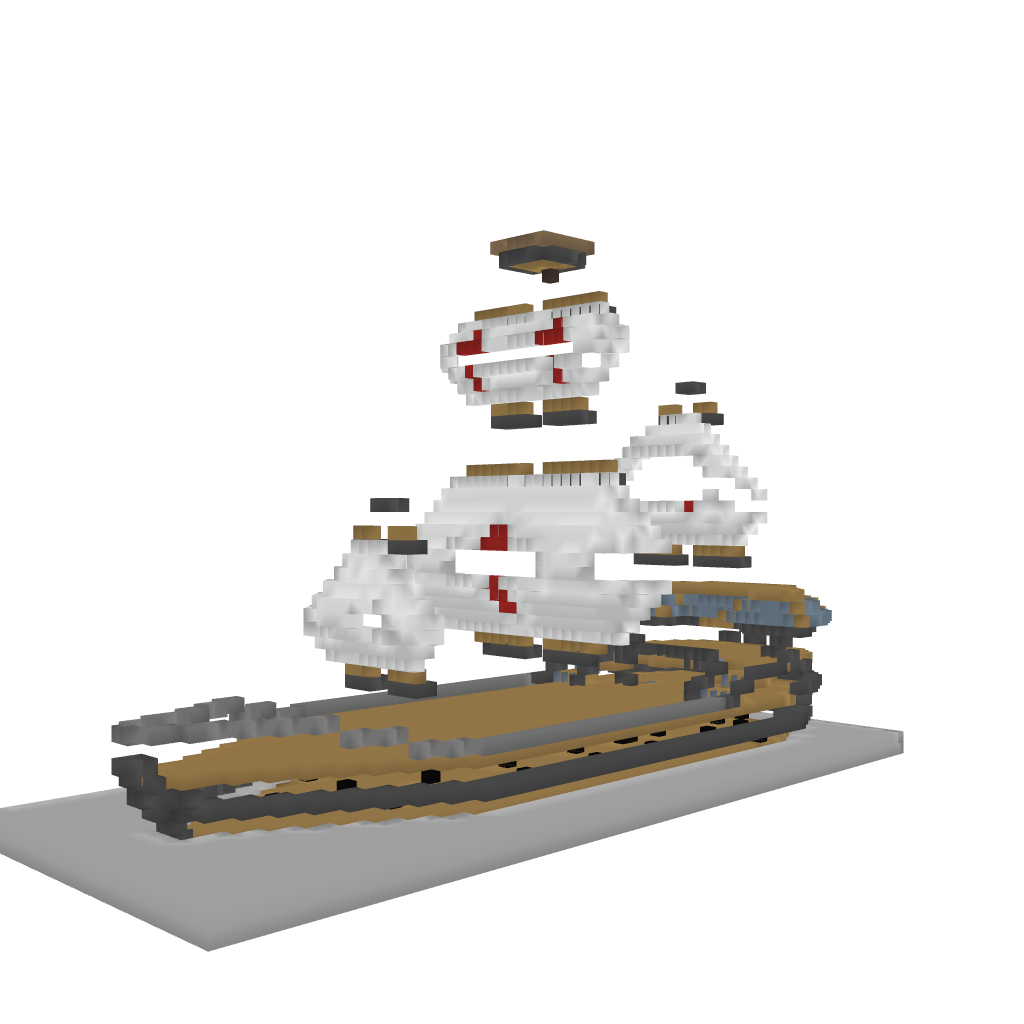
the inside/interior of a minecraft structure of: The ship of the Templars